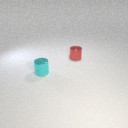
small red metal cylinder behind small cyan metal cylinder